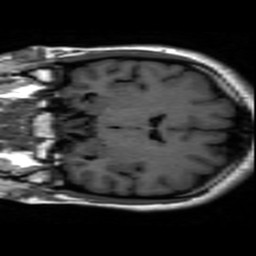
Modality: inplaneT1
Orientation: coronal
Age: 20
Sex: female
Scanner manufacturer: ge
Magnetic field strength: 3 T
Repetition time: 2.499 s
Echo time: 0.02513 s